Interaction volume radius: 5 \u00c5
Interaction volume height: 10 \u00c5
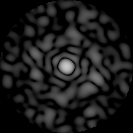
Disorder parameter: 0.8168